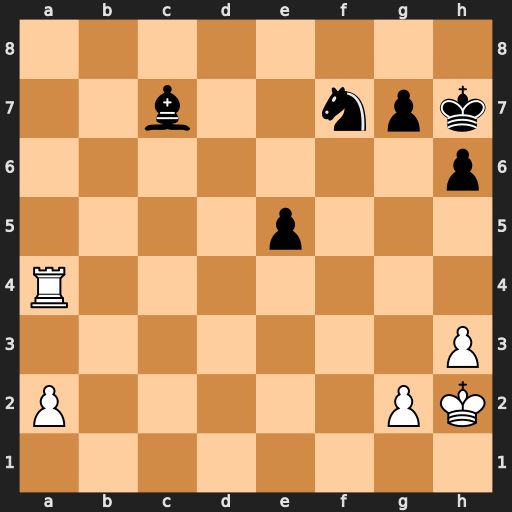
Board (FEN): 8/2b2npk/7p/4p3/R7/7P/P5PK/8
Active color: w
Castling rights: -
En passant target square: -
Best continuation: Ra7 Bd6 Rxf7